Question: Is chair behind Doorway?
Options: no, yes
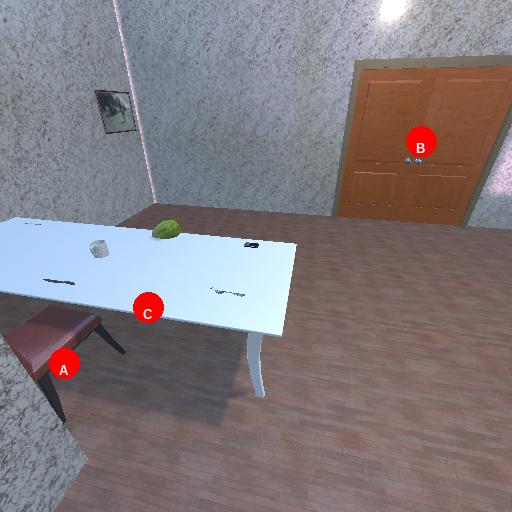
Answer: no